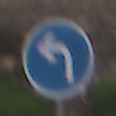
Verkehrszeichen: VorgeschriebeneFahrtrichtungLinks
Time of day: MorningAfternoon
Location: Outdoor (Nature)
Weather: Overcast
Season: Autumn
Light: Natural